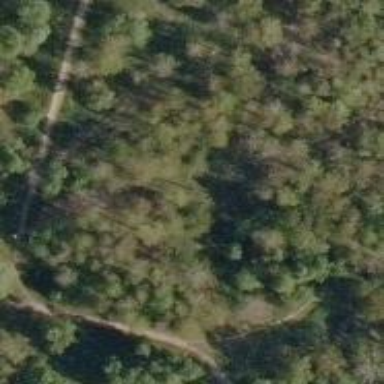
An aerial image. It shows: Hole on disc golf course.